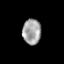
Tissue: prostate
Cell type: Myeloid cells
Senescence score: 0.3045
Nuclear area (px): 461
Mean DAPI intensity: 162.043